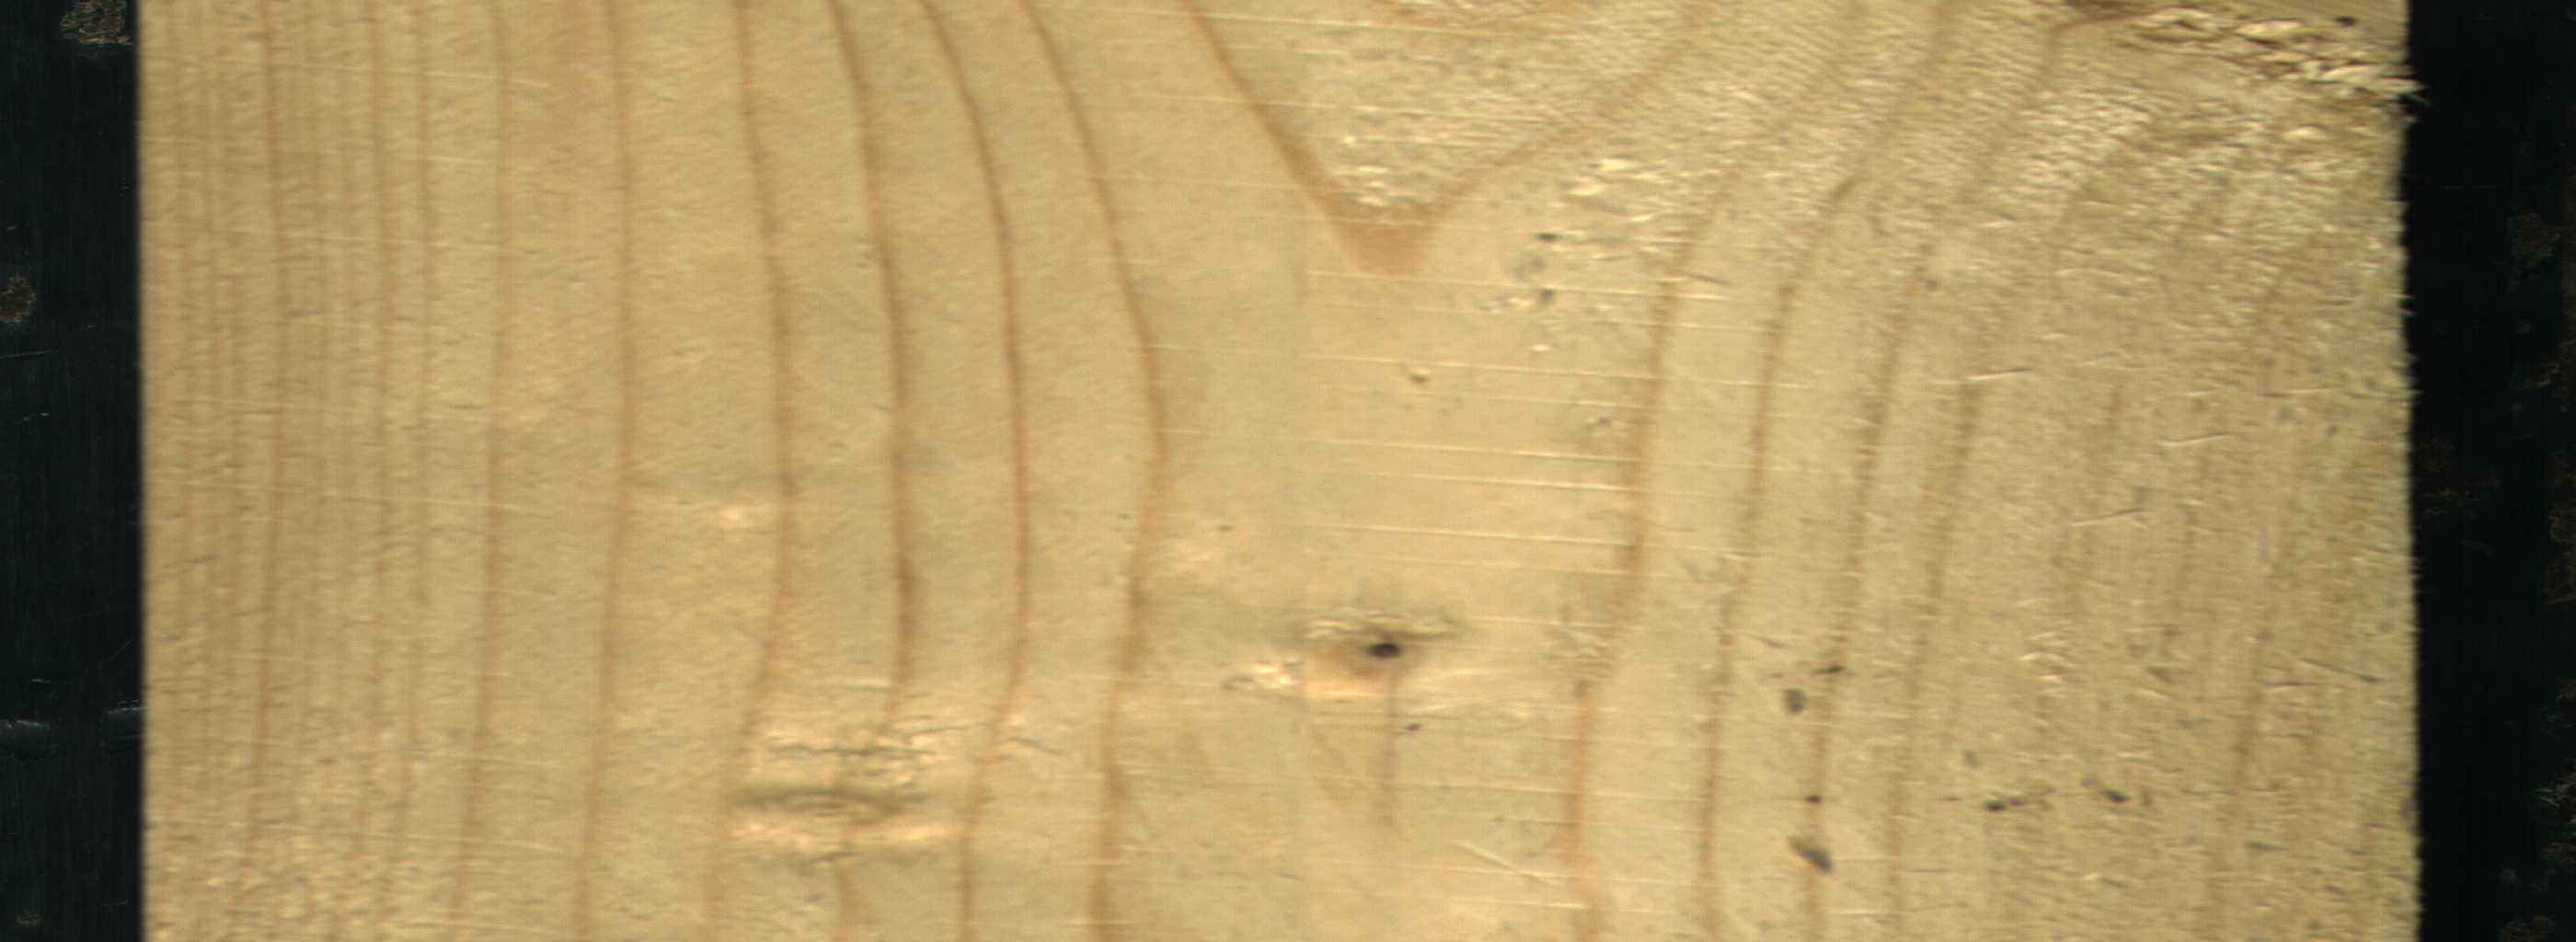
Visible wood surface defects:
Live_Knot